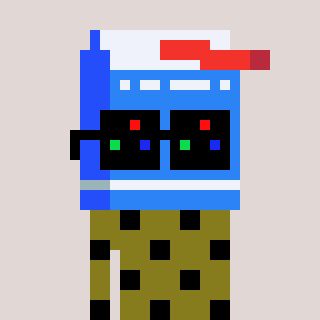
a pixel art character with square black sunglasses, a milk-shaped head and a gunk-colored body on a warm background